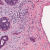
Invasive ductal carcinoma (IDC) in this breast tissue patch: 1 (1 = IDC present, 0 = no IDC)